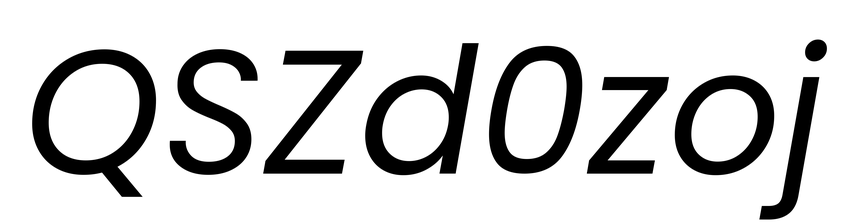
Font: Poppins-Italic